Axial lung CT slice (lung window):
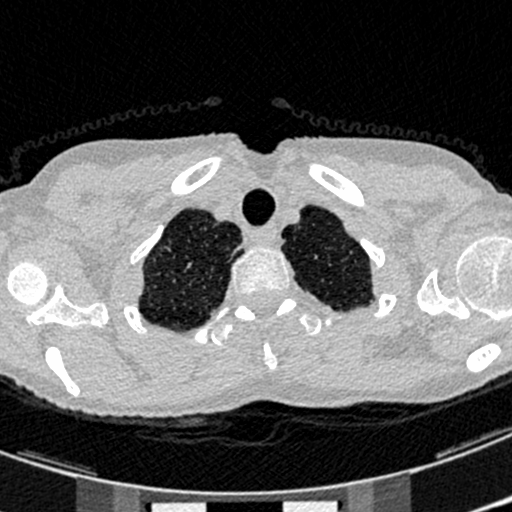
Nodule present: no